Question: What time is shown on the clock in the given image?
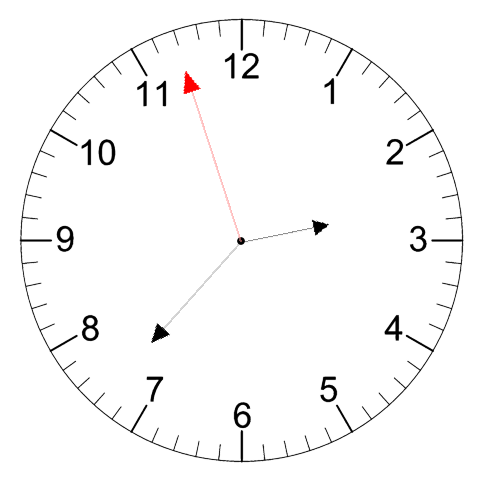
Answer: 02:36:57